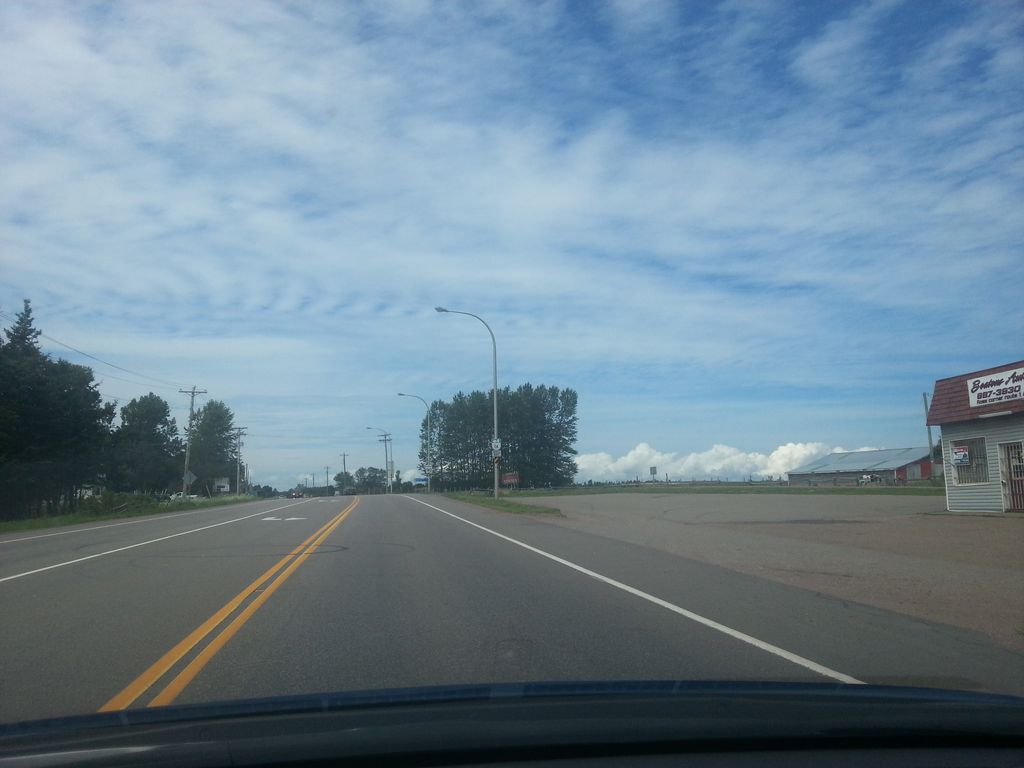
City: charlottetown